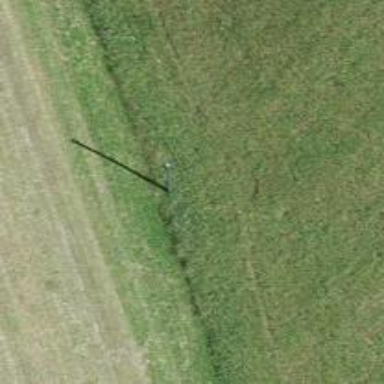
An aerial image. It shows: Power pole.